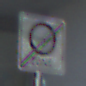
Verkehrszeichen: EndeUmweltzone
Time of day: MorningAfternoon
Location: Outdoor (Urban)
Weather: PartlyCloudy
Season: NotSpecified
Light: Natural